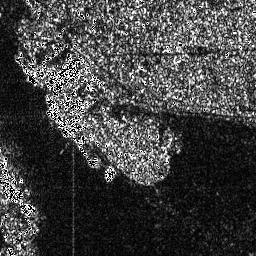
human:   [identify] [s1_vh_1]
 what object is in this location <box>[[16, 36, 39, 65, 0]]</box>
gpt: <ref>1 large ship at the left</ref>